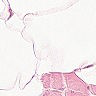
Metastatic tissue present: no